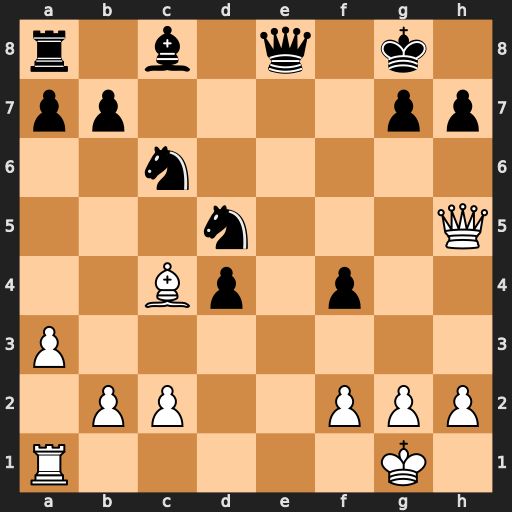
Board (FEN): r1b1q1k1/pp4pp/2n5/3n3Q/2Bp1p2/P7/1PP2PPP/R5K1
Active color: w
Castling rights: -
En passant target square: -
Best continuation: Qxe8#